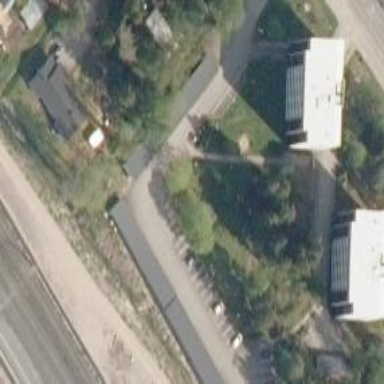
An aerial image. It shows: Carport building.